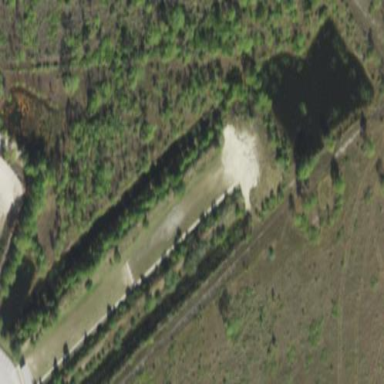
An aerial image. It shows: Shooting range on leisure land pitch.